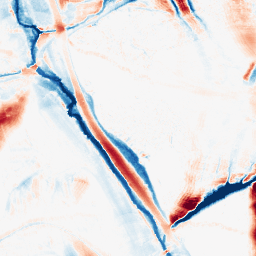
Category: morphological
Decomposition family: morphological_ellipse
Decomposition parameters: operation: average
width: 20
height: 50
Upsampling method: bspline
Upsampling parameters: scale: 8
Upsampling scale: 8